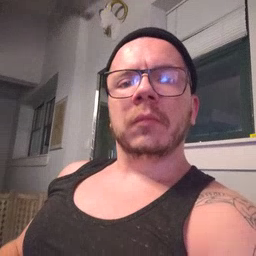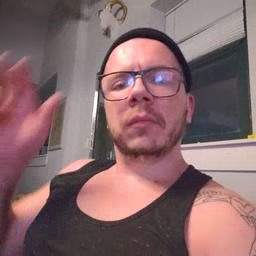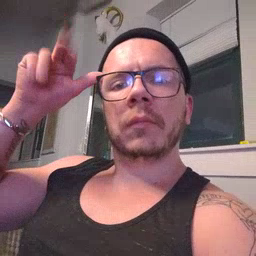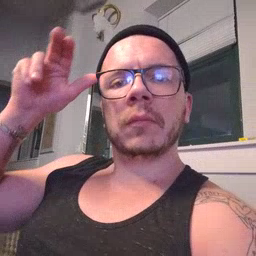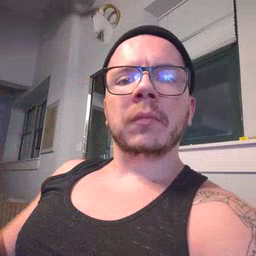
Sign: horse